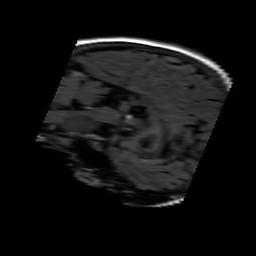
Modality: FLAIR
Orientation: sagittal
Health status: ill
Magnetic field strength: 3 T